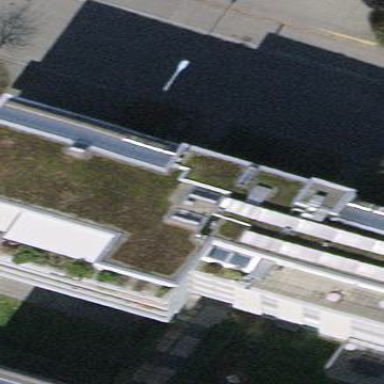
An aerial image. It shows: View of roof of building.